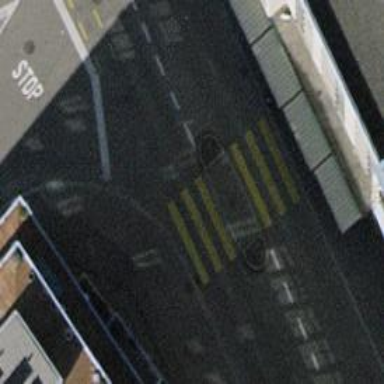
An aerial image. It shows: Kerb barrier.